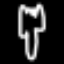
Label: fork